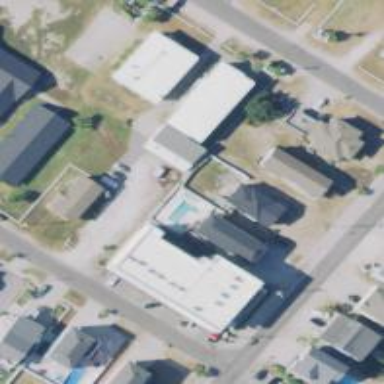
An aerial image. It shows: Swimming pool located in leisure land.